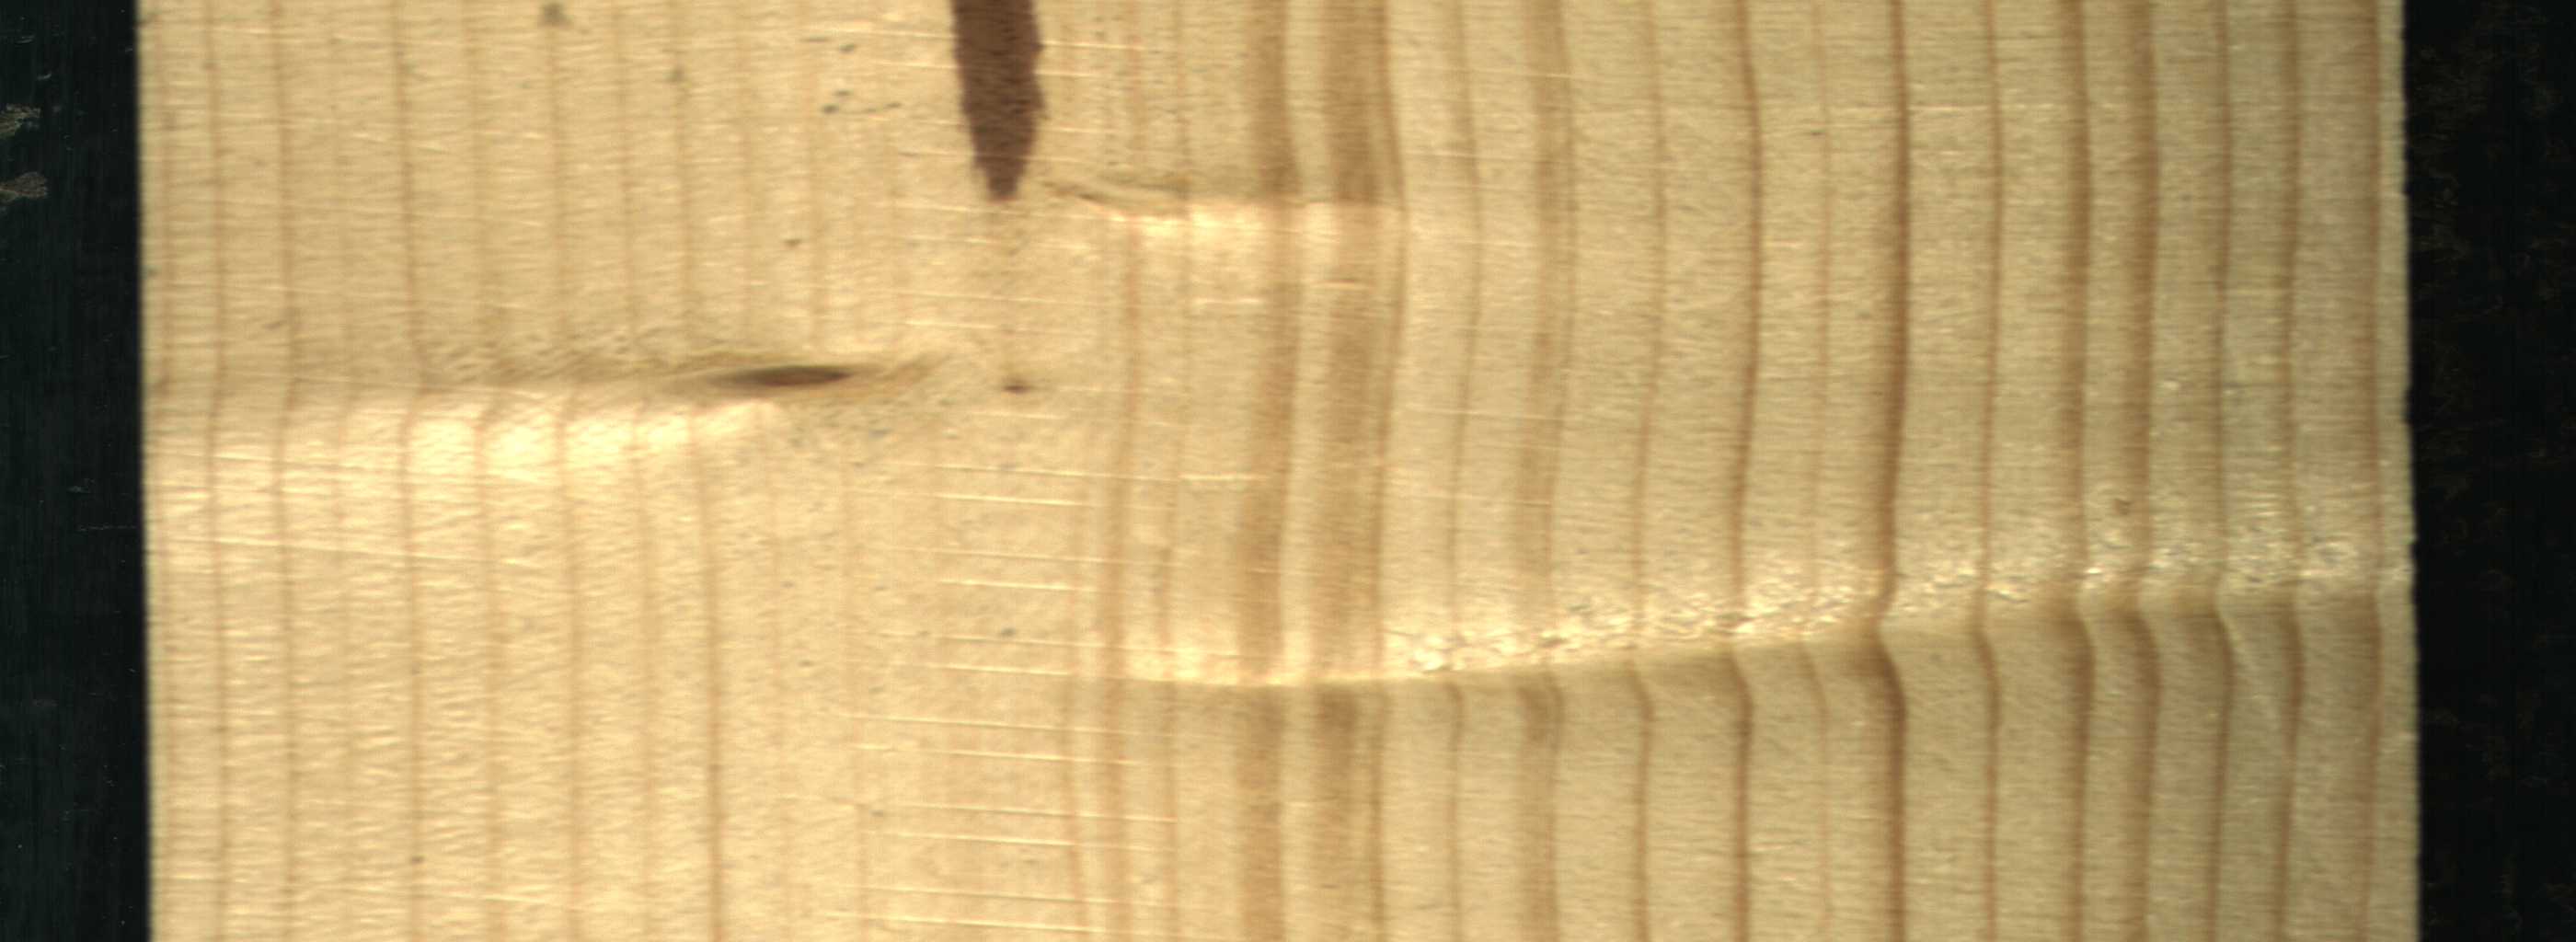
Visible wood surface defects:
Marrow
Live_Knot